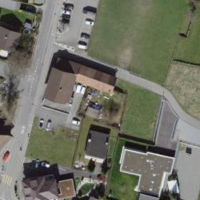
EUNIS habitat code: 54
Species observed at this site:
Cydonia oblonga